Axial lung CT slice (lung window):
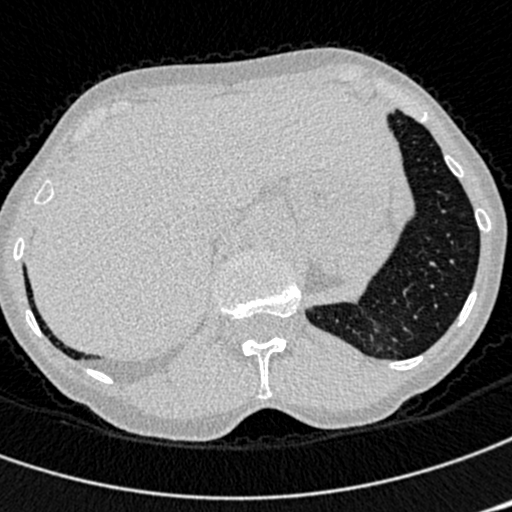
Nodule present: no